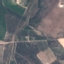
Label: PermanentCrop